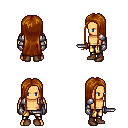
a pixel art fantasy rpg character, male body template, human, tanned skin, steel arm armor, gold greaves, brunette extra-long hairstyle, metal gloves, brown shoes, dagger, four views (front, back, left, right), 2x2 character sprite sheet, small pixel art, hard edges, no anti-aliasing